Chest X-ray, PA view. Patient: 50 years old, sex M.
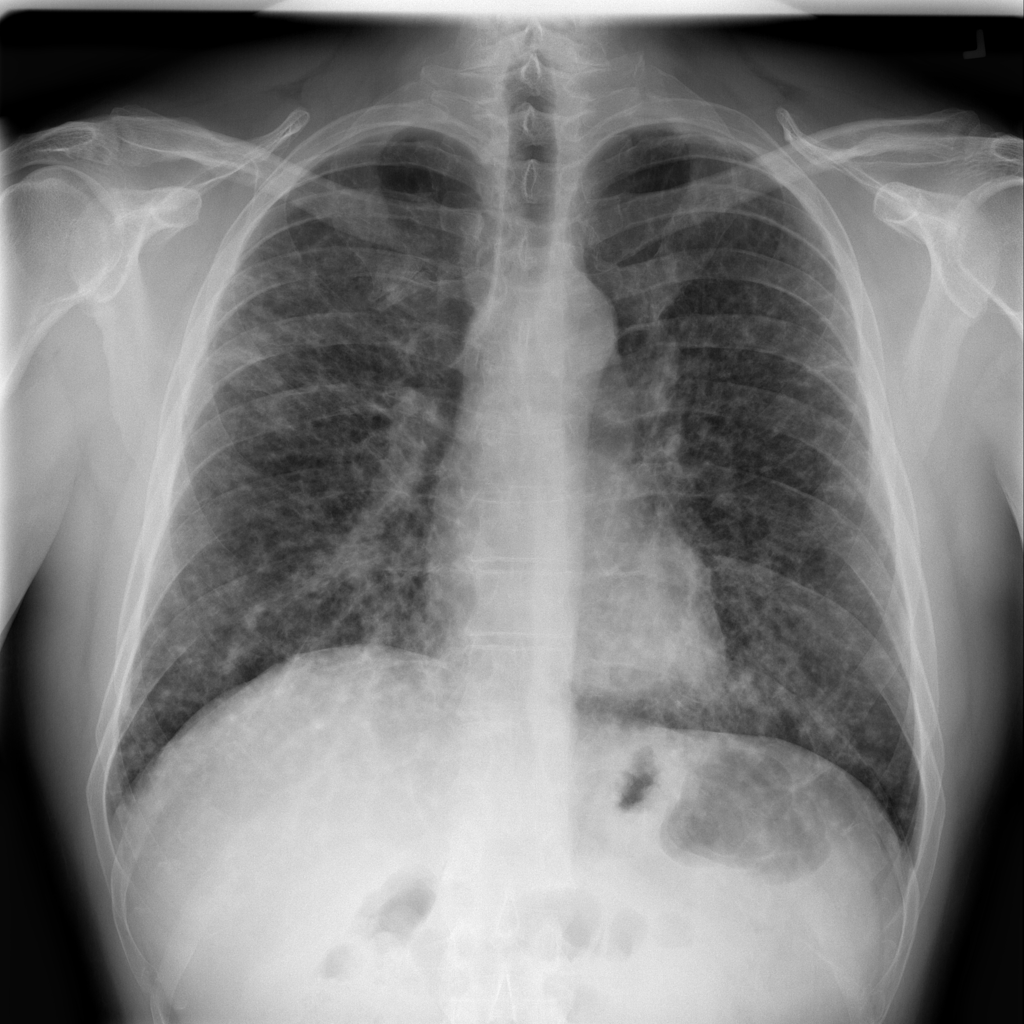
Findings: No Finding